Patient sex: M
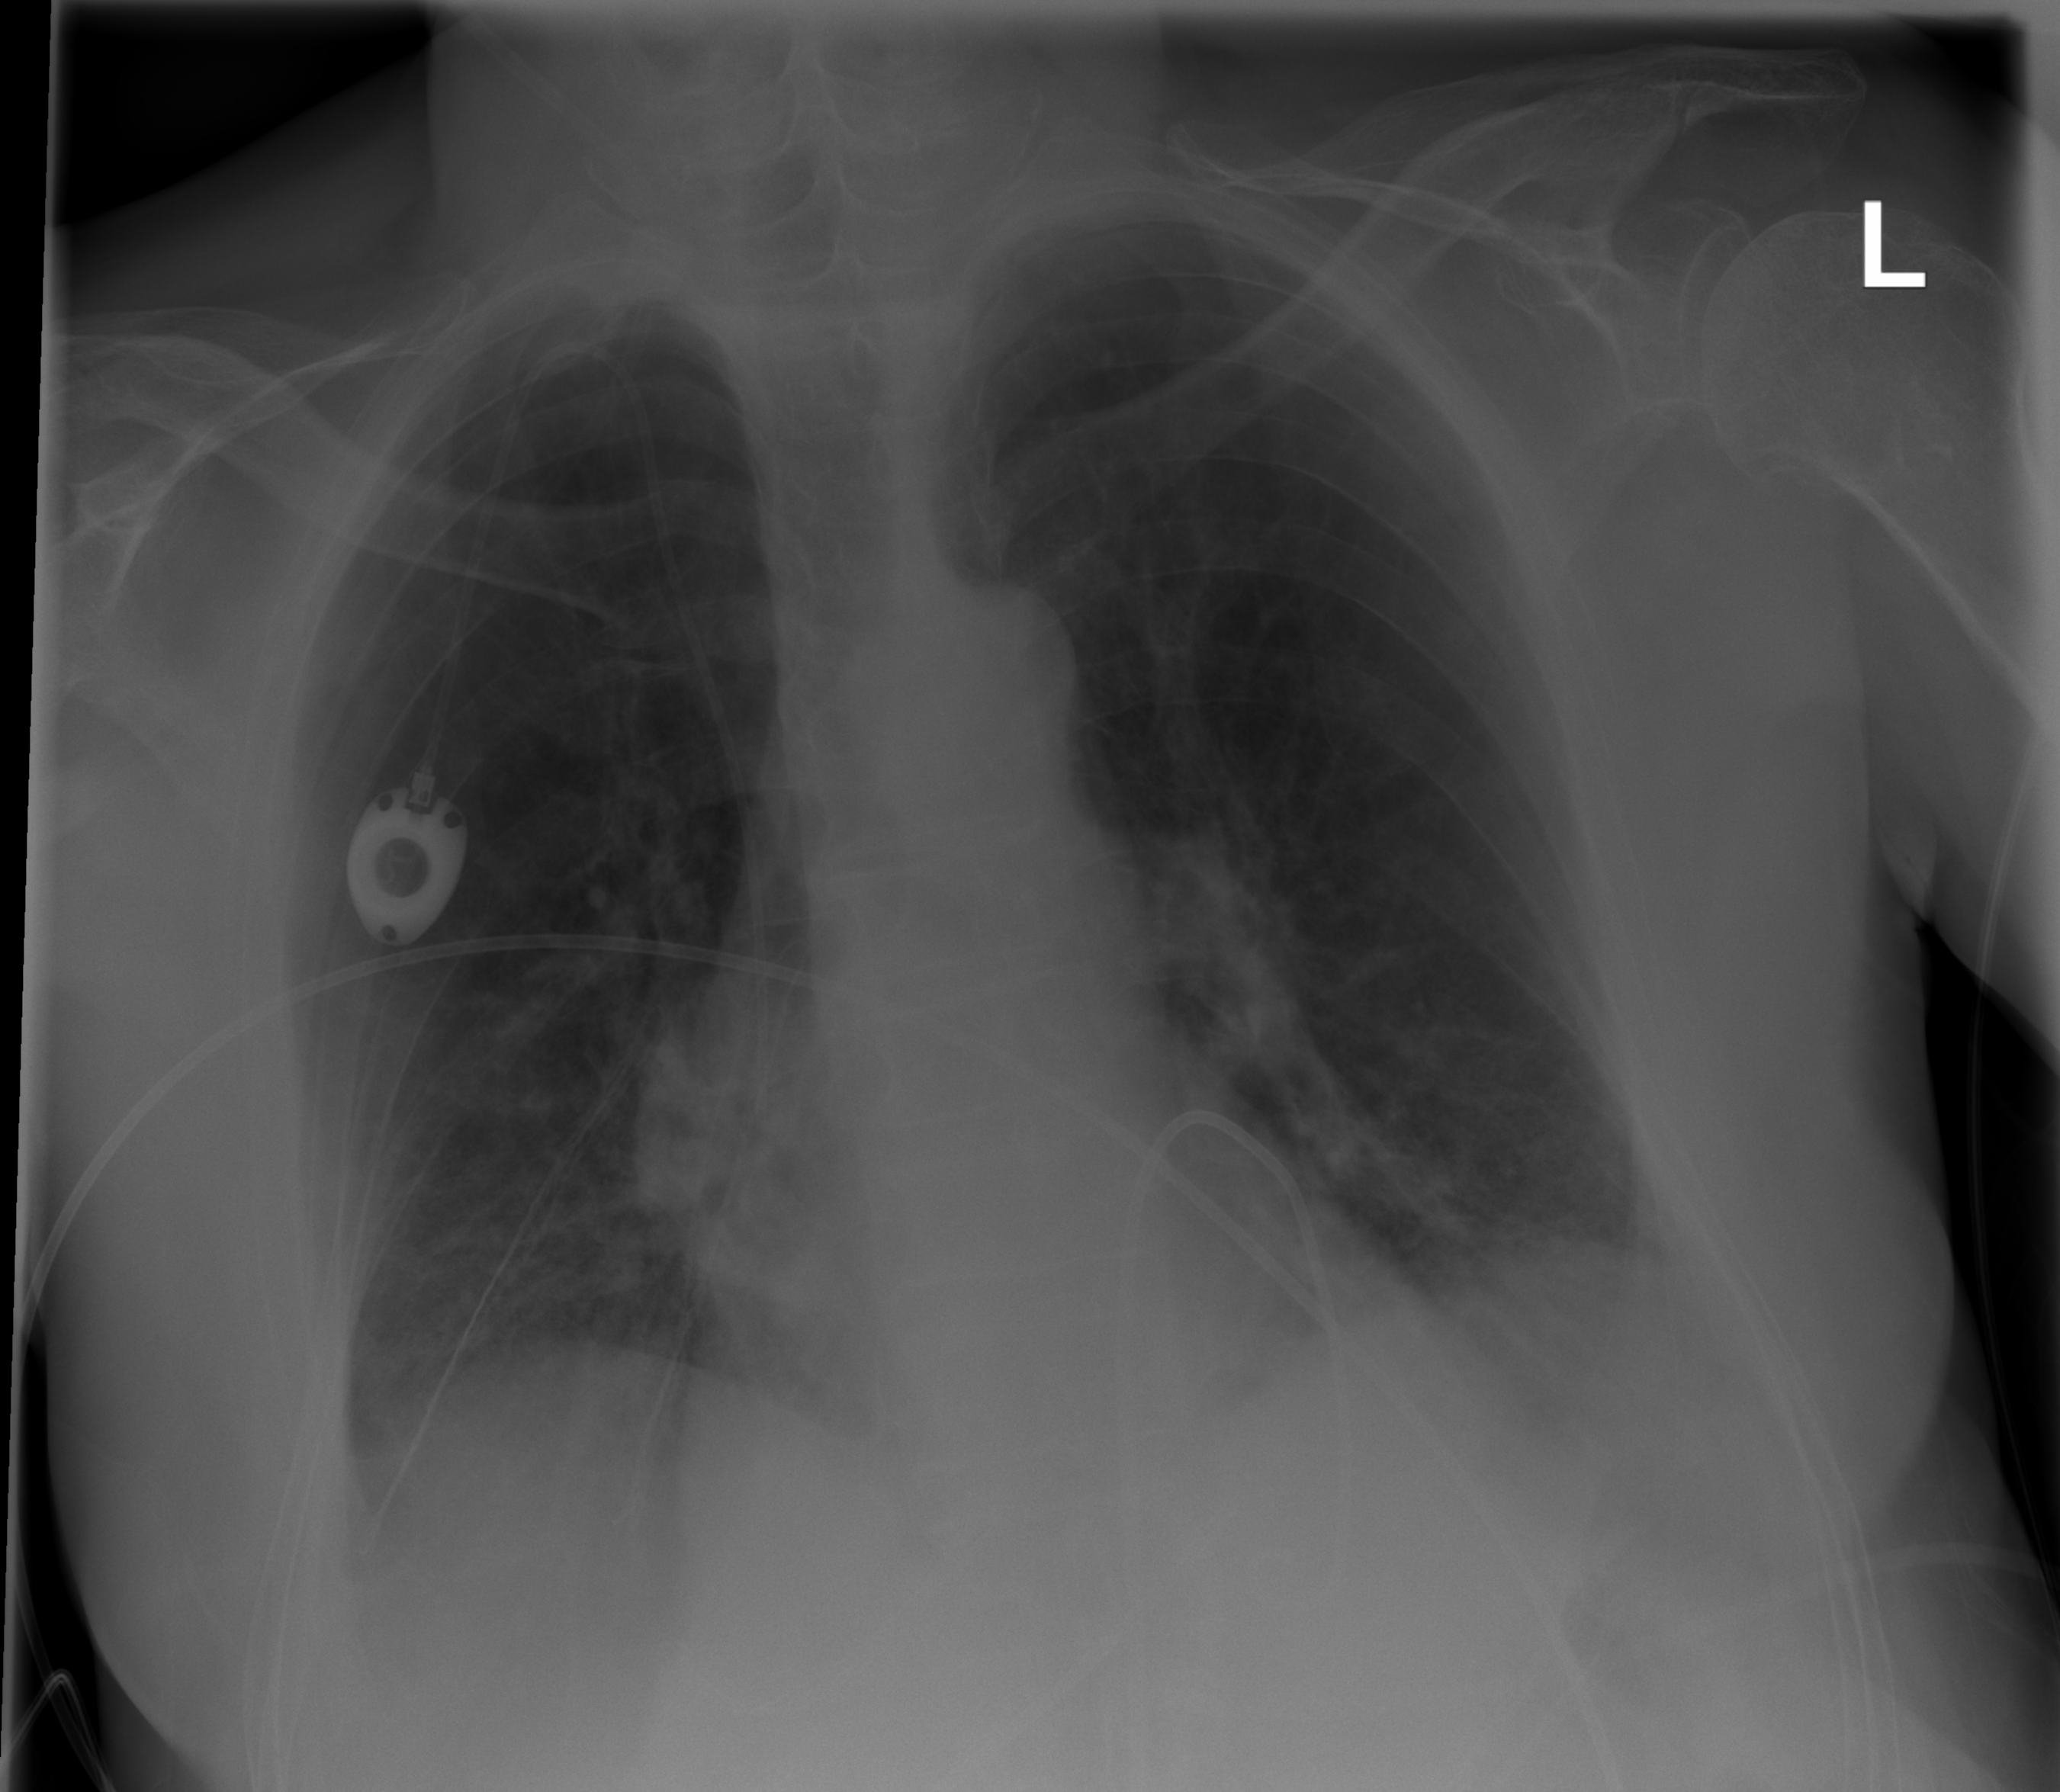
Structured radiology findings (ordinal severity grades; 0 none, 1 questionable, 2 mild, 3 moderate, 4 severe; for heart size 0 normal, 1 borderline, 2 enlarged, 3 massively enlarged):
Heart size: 0
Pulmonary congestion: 0
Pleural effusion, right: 2
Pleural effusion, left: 2
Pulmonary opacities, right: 0
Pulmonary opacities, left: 0
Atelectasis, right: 2
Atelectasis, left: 2